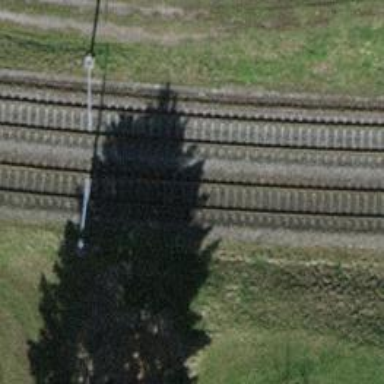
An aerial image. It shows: Railway track with contact line for electrification.